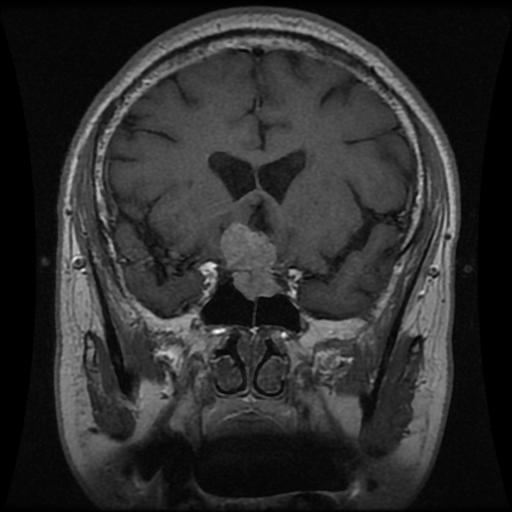
Label: pituitary